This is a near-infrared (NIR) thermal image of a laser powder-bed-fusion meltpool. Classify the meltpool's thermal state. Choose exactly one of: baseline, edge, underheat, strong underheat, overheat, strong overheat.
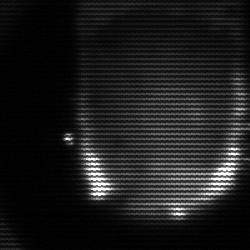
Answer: baseline